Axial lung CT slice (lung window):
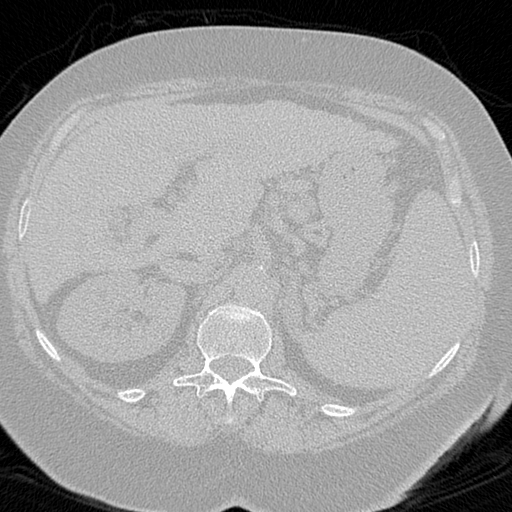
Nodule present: no